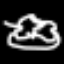
Label: frog